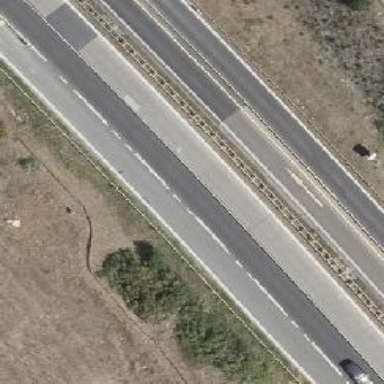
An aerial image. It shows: Asphalt motorway.